Question:
I have a the above model represented in a Face Table List where the 'F1, F2,...F_n' are the faces of the model and their face number is the index of the list array. Each list element is another array of 3 vertices. And each vertex is an array of 3 integers representing its 'x,y,z' coordinates.
I want to find out all the neighbouring faces of the vertex with coordinates '(x2, y2, z2)'. I came out with this code that I believe would do the task:
'''
List faceList; //say the faceList is the table in the picture above.
int[] targetVertex = {x2, y2, z2}; //say this is the vertex I want to find with coordinates (x2, y2, z2)
List faceIndexFoundList; //This is the result, which is a list of index of the neighbouring faces of the targetVertex
for(int i=0; i<faceList.length; i++) {
bool vertexMatched = true;
for(int j=0; j<faceList[i].length; j++) {
if(faceList[i][j][0] != targetVertex[0] && faceList[i][j][1] != targetVertex[1] && faceList[i][j][2] != targetVertex[2]) {
vertexMatched = false;
break;
}
}
if(vertexMatched == true) {
faceIndexFoundList.add(i);
}
}
'''
I was told that the complexity to do the task is O(N^2). But with the code that I have, it looks like only O(N). The length of 'targetVertex' is 3 since there is only 3 vertices per polygon. So, the second inner loop is merely a constant. Then, I left only with the outer 'for' loop, which is then O(N) only.
What is the complexity of the code that I have above? What could I have done wrong?
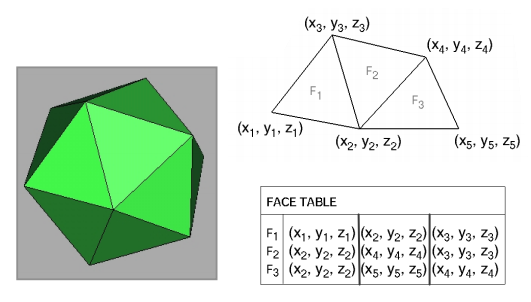
Answer: It's pretty obvious that in the worst case you must look at each vertex of each polygon.
This is just O(size of the table) in your post, which in turn is the sum of all row lengths or the sum of all polygon vertex counts, whichever you prefer.
If you say polygons have no more than m vertices and there are n polygons, then the algorithm is O(mn).
FWIW it's possible to get the answer with no searching at all with a more sophisticated data structure. See for example <URL> and others. In this case, you just go to the vertex you're interested in and traverse the links that connect all adjacent polygons. Cost is constant for each polygon in the output.
These fancier data structures for polygonal meshes support lots of frequently used operations with wonderful efficiency.